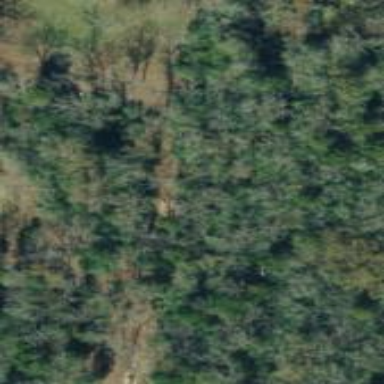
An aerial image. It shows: Mixed woodland with variety of leaf types and cycles.